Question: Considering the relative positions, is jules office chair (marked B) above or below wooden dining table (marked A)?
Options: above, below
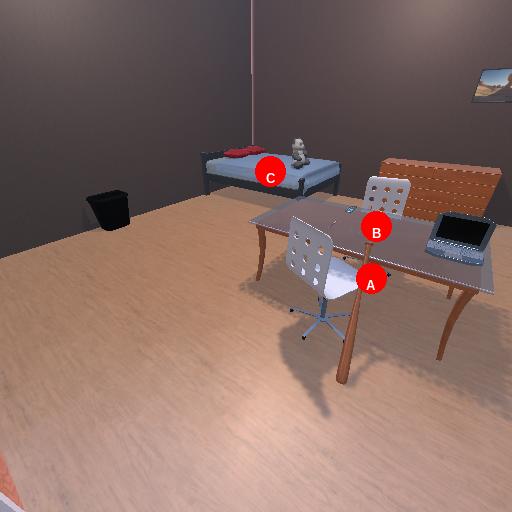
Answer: above